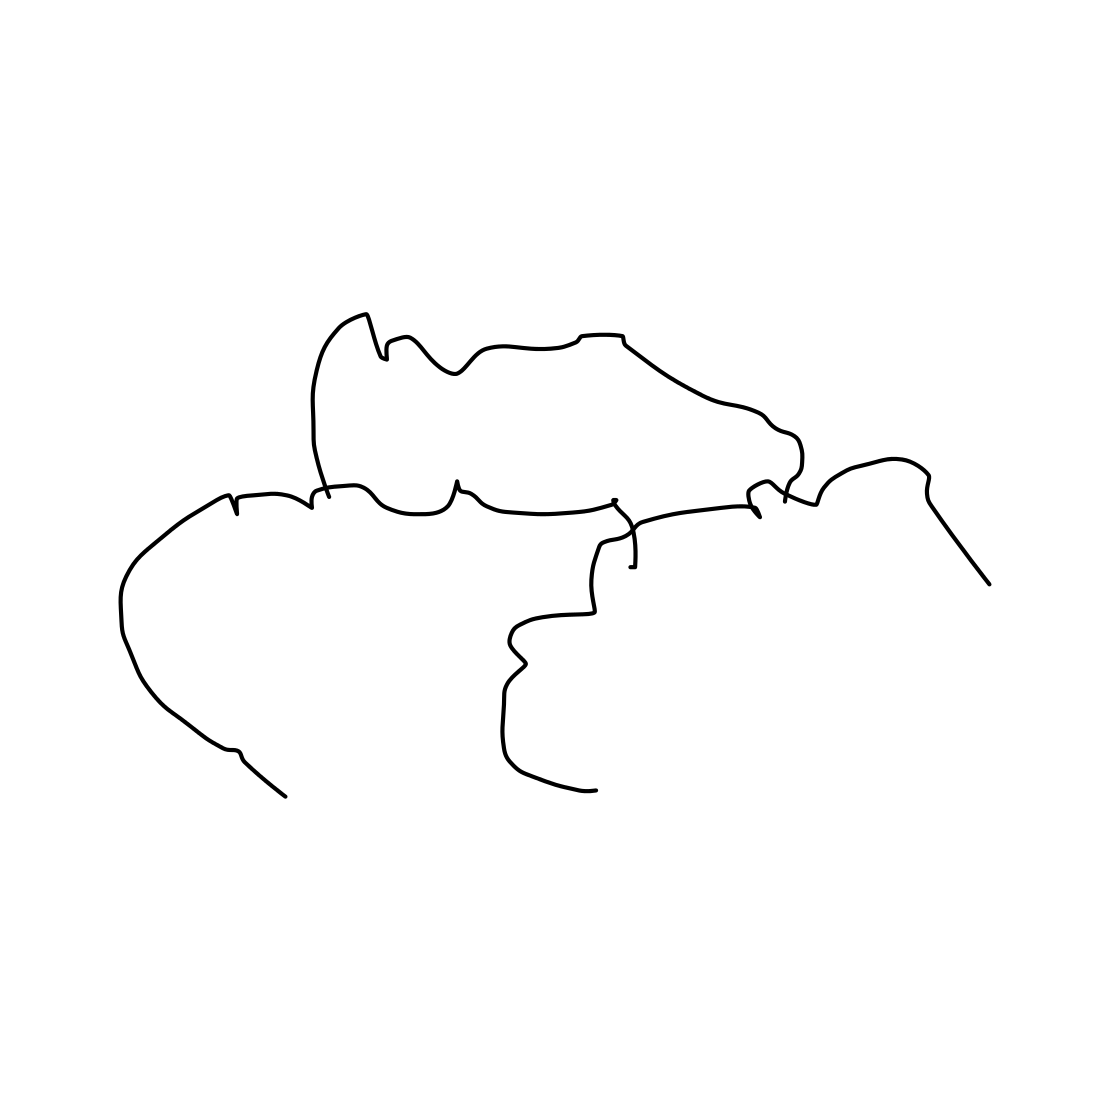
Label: bush